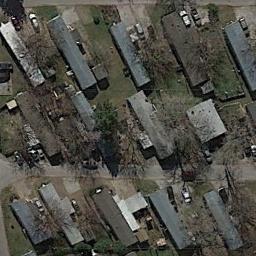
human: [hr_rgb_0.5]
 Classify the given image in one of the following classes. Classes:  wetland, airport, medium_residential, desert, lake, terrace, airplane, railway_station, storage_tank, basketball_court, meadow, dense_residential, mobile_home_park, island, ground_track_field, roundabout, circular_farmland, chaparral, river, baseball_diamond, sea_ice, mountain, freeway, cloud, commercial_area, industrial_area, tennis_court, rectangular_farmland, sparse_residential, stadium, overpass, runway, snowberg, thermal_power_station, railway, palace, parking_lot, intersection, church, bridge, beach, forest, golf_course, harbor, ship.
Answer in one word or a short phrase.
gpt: mobile_home_park